Aerial crown-view tile of a tropical tree (Barro Colorado Island, Panama), acquired 20250124:
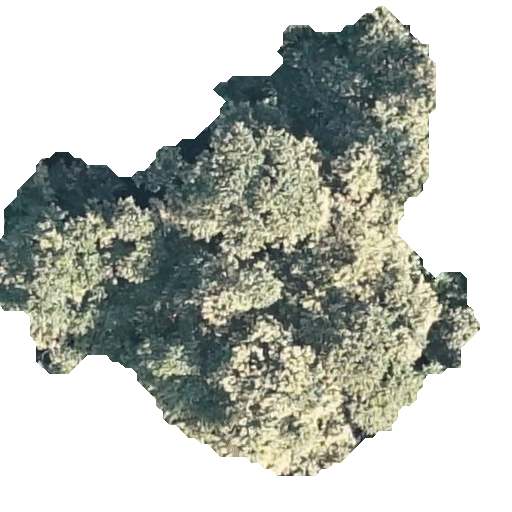
Species: Luehea seemannii
GBIF accepted scientific name: Luehea seemannii
Crown area: 200.181 m²